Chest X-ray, PA view. Patient: 48 years old, sex M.
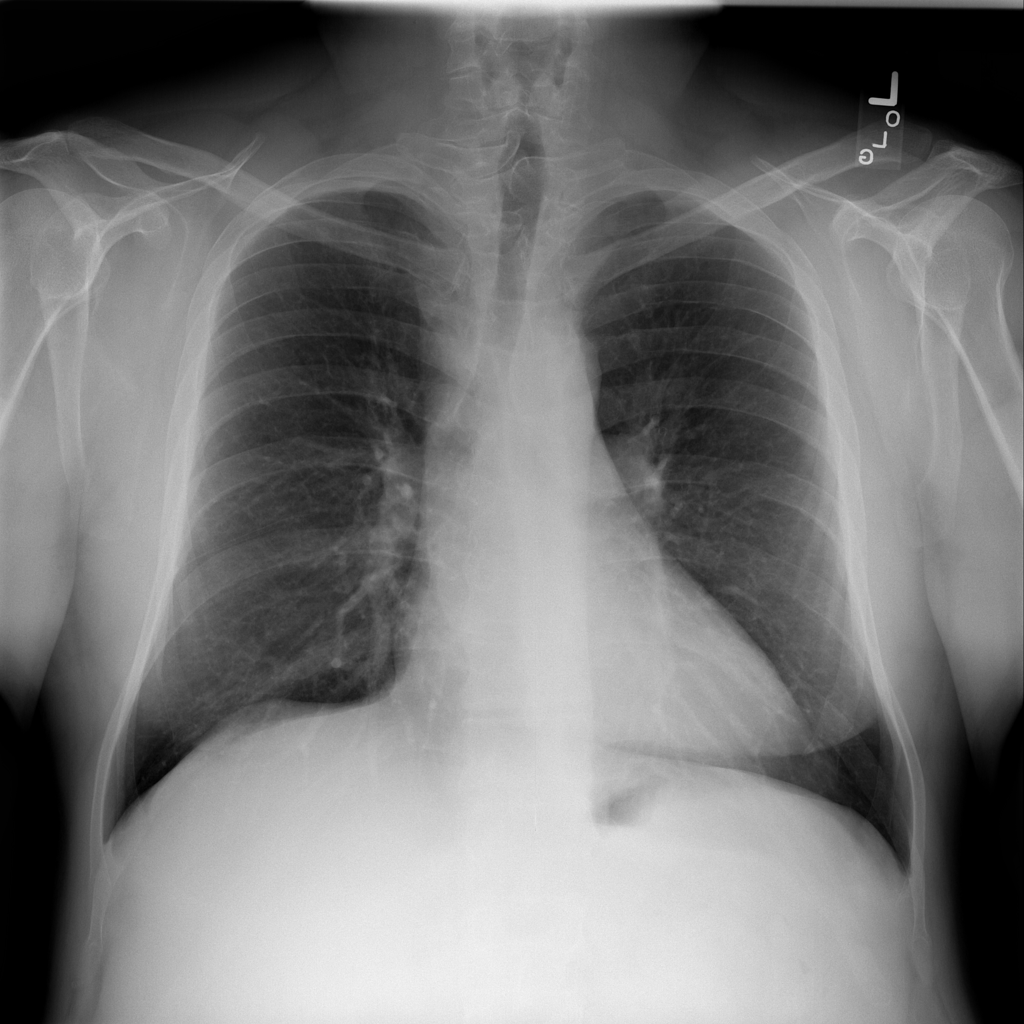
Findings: Mass